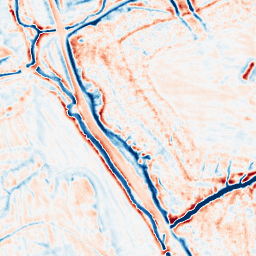
Category: edge_preserving
Decomposition family: bilateral
Decomposition parameters: d: 15
sigma_color: 25
sigma_space: 75
Upsampling method: cubic_mitchell
Upsampling parameters: scale: 8
Upsampling scale: 8